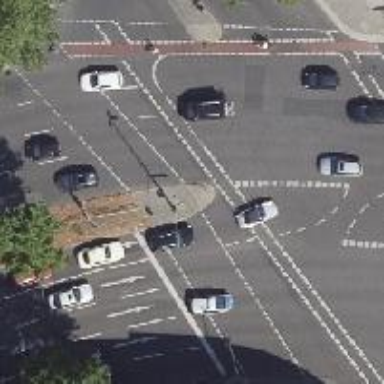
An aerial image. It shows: Traffic island located on footway.